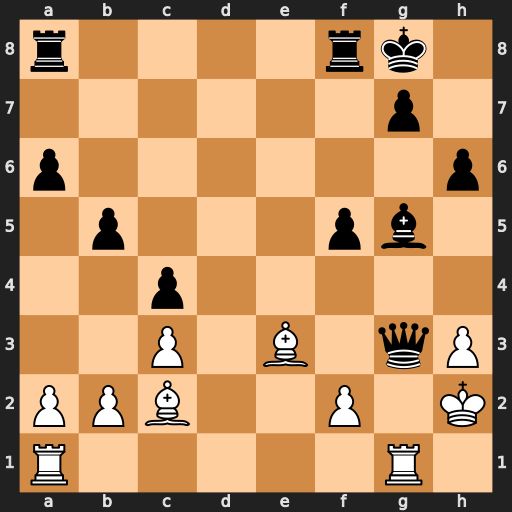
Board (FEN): r4rk1/6p1/p6p/1p3pb1/2p5/2P1B1qP/PPB2P1K/R5R1
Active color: w
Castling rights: -
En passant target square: -
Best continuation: Rxg3 f4 Rxg5